Question: I have Java 6, and I am working on <URL> for Android programming. I installed Java 7 and all of a sudden, the Java website told me that I have versions that I can remove. This is the photo:

If I removed these versions, can my Eclipse and Android programs keep working?
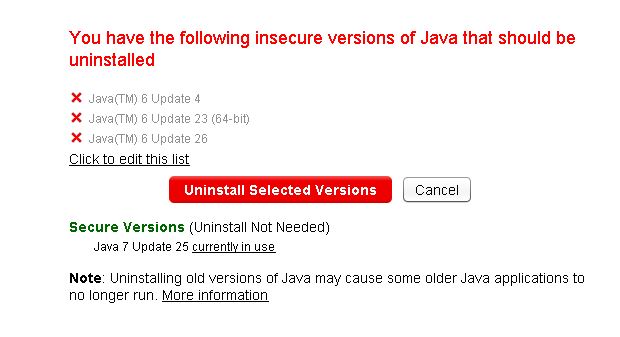
Answer: Eclipse and Android will work with Java 6 or 7. You just need one of the two running (if you don't have Java at all they won't work). Building the Android platform is another issue entirely...
Keep in mind that Android runs Java 6 so you won't be able to use any Java 7 runtime features that are not backwards compatible.
See <URL>
See <URL> for Android compatibility.